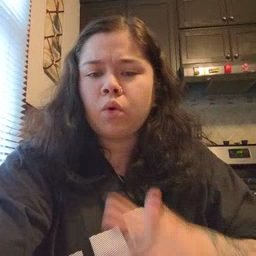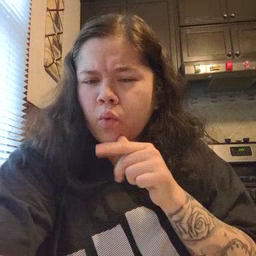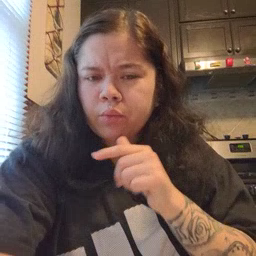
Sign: who